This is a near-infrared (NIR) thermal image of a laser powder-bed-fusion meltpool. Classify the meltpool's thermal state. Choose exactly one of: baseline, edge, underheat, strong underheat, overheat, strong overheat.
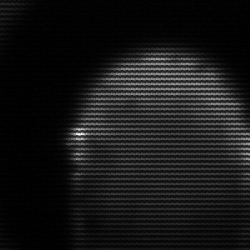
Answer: edge